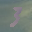
Label: 3